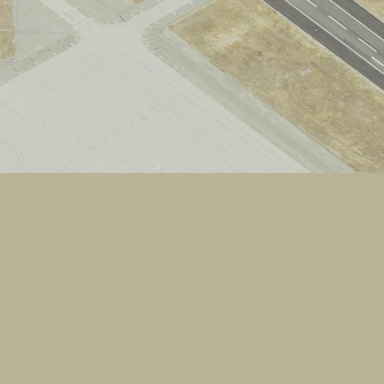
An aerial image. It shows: Apron at the airport.